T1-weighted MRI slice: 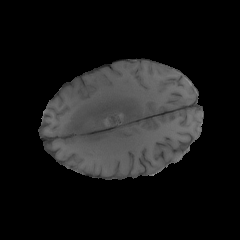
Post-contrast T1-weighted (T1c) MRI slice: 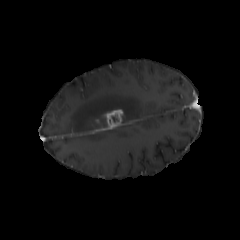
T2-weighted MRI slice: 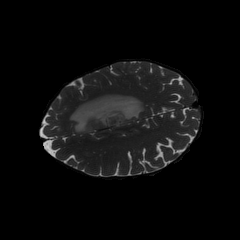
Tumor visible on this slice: yes